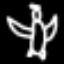
Label: angel